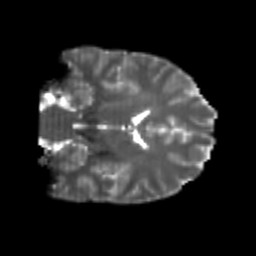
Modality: T2w
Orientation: coronal
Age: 22
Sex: male
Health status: healthy
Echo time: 0.074 s